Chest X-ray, PA view. Patient: 34 years old, sex M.
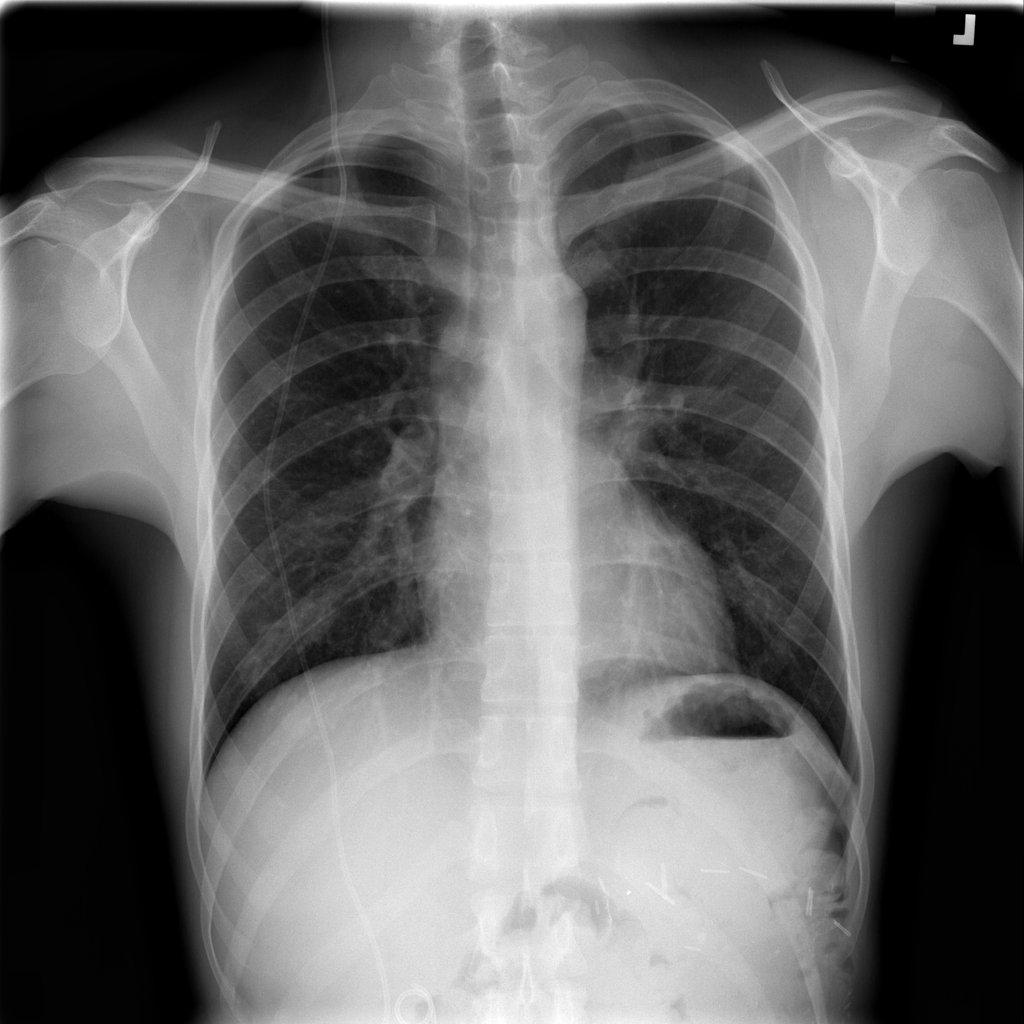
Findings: No Finding